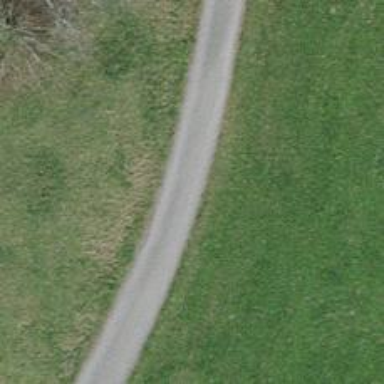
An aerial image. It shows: Well-paved residential road with grade1 tracktype.